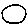
Label: circle